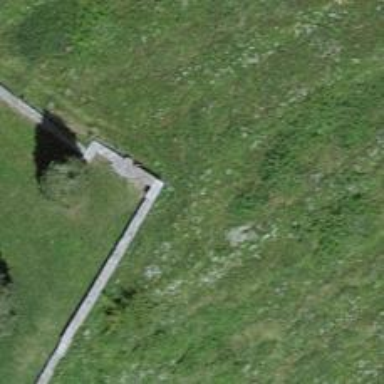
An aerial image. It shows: Wall barrier.